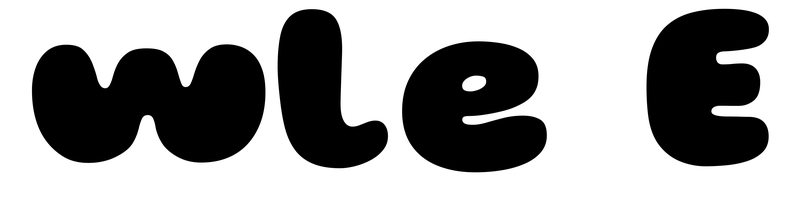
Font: Gluten_Black